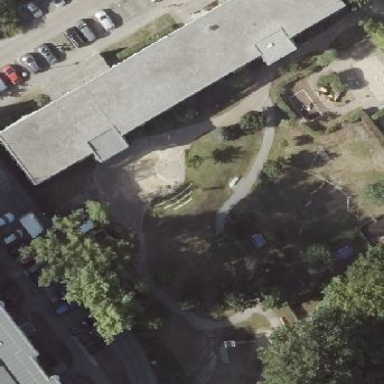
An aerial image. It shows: Kindergarten.